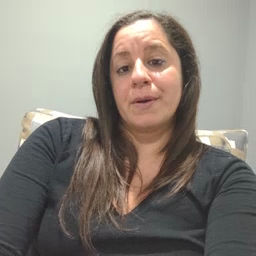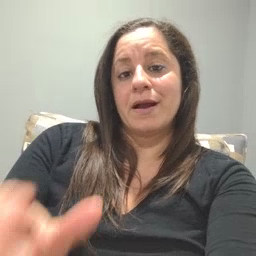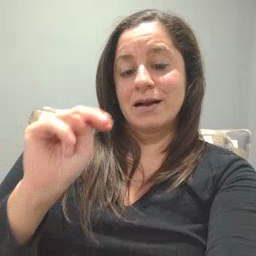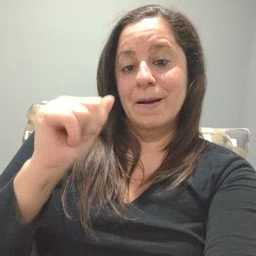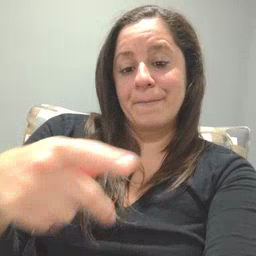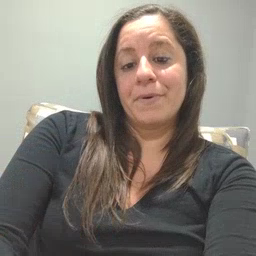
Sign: nap